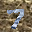
Label: 7